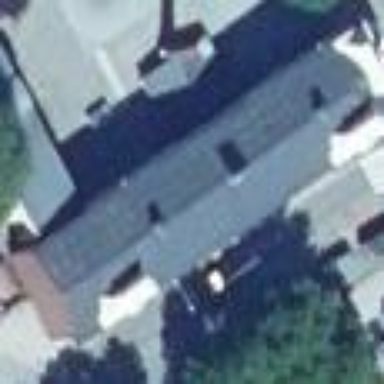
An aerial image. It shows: Public industrial building with gabled roof made of black metal. The building itself is wheat-colored.